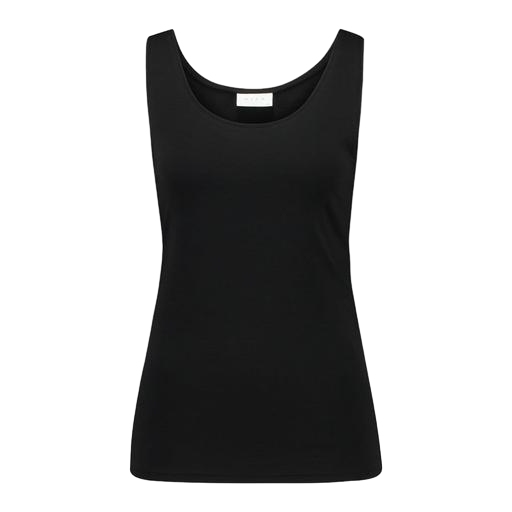
black slim tank, slim scoop tank, black women's straight fit vest, white background